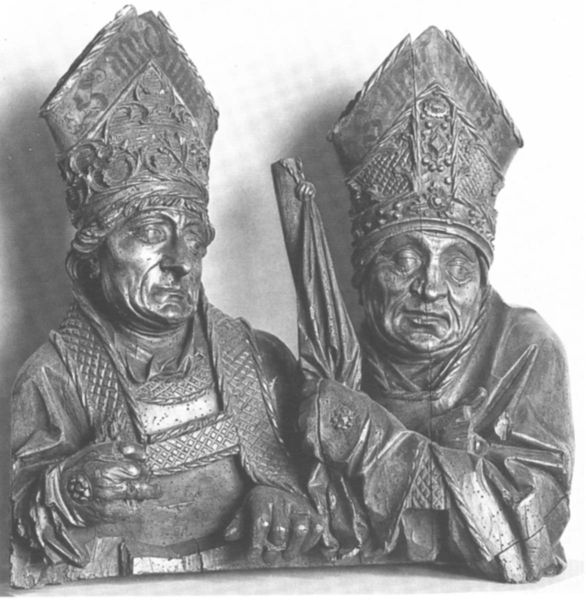
Titel: Die Hl. Ägidius und Benedikt
Künstler: Veit Wagner
Standort: Herkunftsort: Straßburg, Alt-Sankt-Peter (EU - F)
Institution: Mülhausen, Musée des Beaux-Arts
Schlagwörter: umhang, dreieck, handschuhe, holz, hüte, köpfe, männer, nase, tuch, ornament, alt, gesichter, mütze, falten, hände, kirche, halbfigur, skulptur, zwei, stab, angst, bischof, ernst, metall, bronze, ring, foto, religion, schnitzerei, bischöfe, mitra, heilige, büsten, geschnitzt, ornat, kardinäle, alte männer, andreas, bischoff, riemschneider, kirchenlehrer, holzsluptur, sad faces